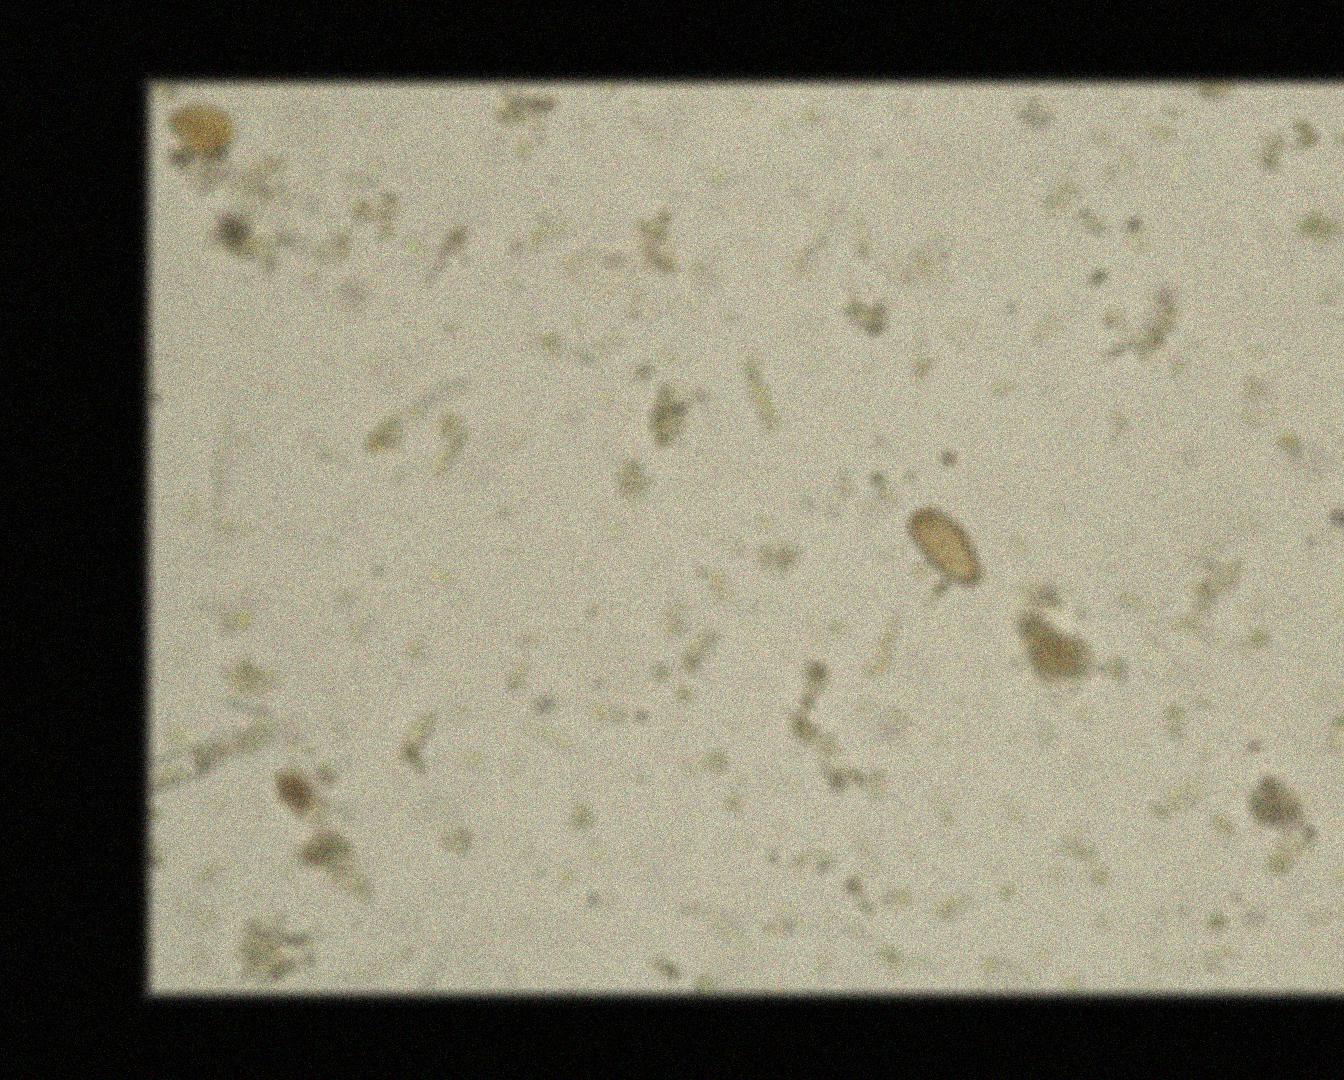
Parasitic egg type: Opisthorchis viverrine